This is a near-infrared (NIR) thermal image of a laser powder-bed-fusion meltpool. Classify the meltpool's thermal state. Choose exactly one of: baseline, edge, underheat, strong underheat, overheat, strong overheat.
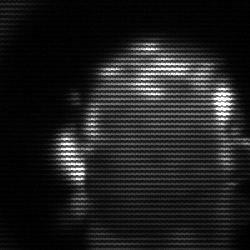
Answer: baseline